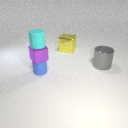
small blue rubber cylinder to the left of large gray metal cylinder